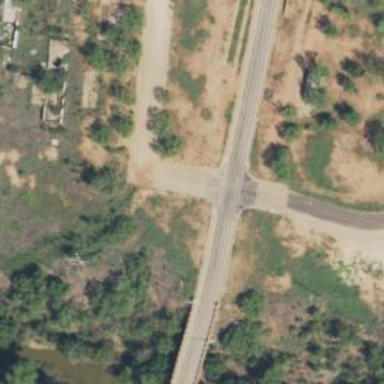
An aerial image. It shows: Unmarked crossing on the road.